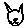
Label: cat